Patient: sex M, age 46
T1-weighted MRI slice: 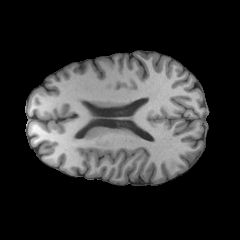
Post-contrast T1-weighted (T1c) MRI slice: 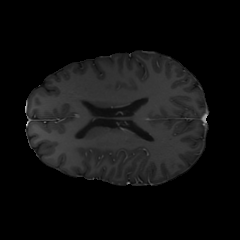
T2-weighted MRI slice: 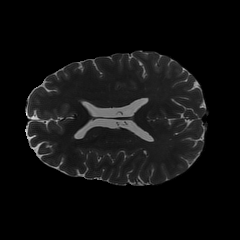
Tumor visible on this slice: no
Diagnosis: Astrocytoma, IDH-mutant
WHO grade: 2